Interaction volume radius: 5 \u00c5
Interaction volume height: 20 \u00c5
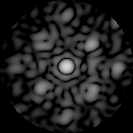
Disorder parameter: 0.472